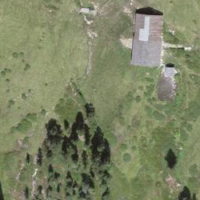
EUNIS habitat code: 25
Species observed at this site:
Anthus trivialis